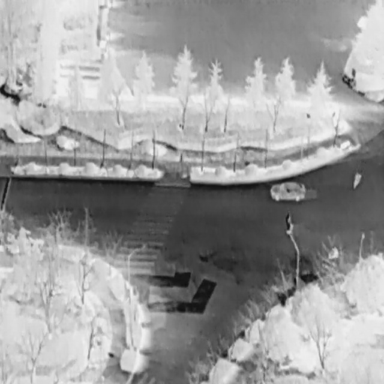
There is a Car in the infrared image.